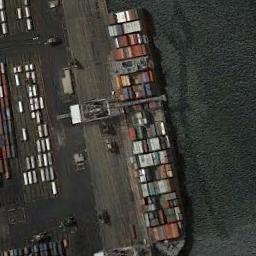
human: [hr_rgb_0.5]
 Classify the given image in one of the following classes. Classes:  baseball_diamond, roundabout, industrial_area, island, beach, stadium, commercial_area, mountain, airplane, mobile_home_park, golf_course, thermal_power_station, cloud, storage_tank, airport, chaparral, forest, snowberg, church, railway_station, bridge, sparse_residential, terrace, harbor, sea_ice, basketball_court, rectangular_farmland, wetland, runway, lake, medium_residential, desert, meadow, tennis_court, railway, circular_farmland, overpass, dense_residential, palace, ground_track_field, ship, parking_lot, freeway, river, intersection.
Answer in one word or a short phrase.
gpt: ship